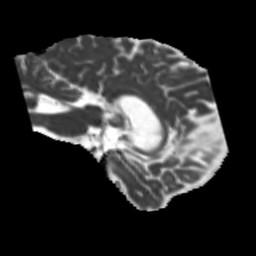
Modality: MD
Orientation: sagittal
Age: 67
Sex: male
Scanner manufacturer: siemens
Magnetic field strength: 3 T
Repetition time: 5.25 s
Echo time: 0.08 s